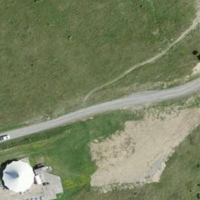
EUNIS habitat code: 23
Species observed at this site:
Eristalis tenax
Euphorbia cyparissias
Odezia atrata